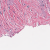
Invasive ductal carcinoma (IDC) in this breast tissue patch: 1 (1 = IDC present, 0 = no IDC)